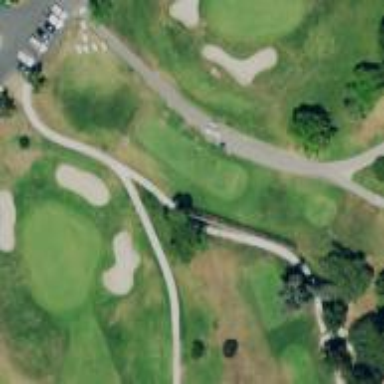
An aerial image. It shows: Service road designated as golf cart path.